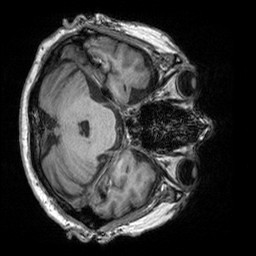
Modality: T1w
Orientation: axial
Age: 68
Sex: male
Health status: healthy
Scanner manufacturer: siemens
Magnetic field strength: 3 T
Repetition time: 2.3 s
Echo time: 0.00303 s